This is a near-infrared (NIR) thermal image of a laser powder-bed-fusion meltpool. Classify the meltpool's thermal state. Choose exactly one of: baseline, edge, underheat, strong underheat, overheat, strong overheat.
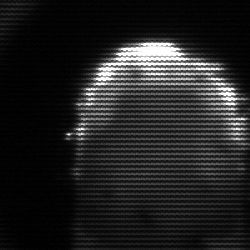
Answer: baseline